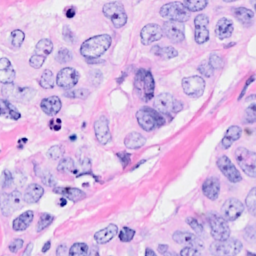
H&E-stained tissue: Breast